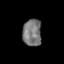
Tissue: prostate
Cell type: T cells
Senescence score: 0.3332
Nuclear area (px): 499
Mean DAPI intensity: 119.176